Question: I got a following error when i try to open my app through IIS Version: 5.1.
I unable to solve problem.What is 'MMC' how to restart it.Thanks.
Note: OS is XP and i give full permission for 'aspnetuser'.
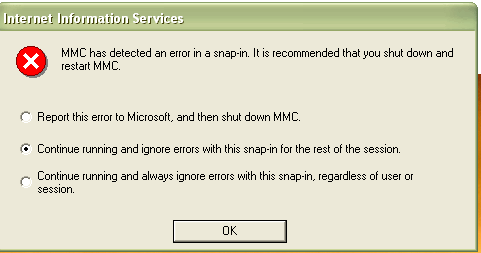
Answer: 'MMC' stands for 'Microsoft Management Console'. Describing it simply, It is a common Graphical User Interface to have different set of configurations. For example you Right Click on My Computer Icon, and click on Manage, you can see different configurations there. It is Management Instance of MMC.
This <URL> will help you a Lot
And it would be better to start Windows, However, just closing the configuration console (IIS) and re-opening it will mean Restarting the MMC console for IIS.